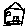
Label: house